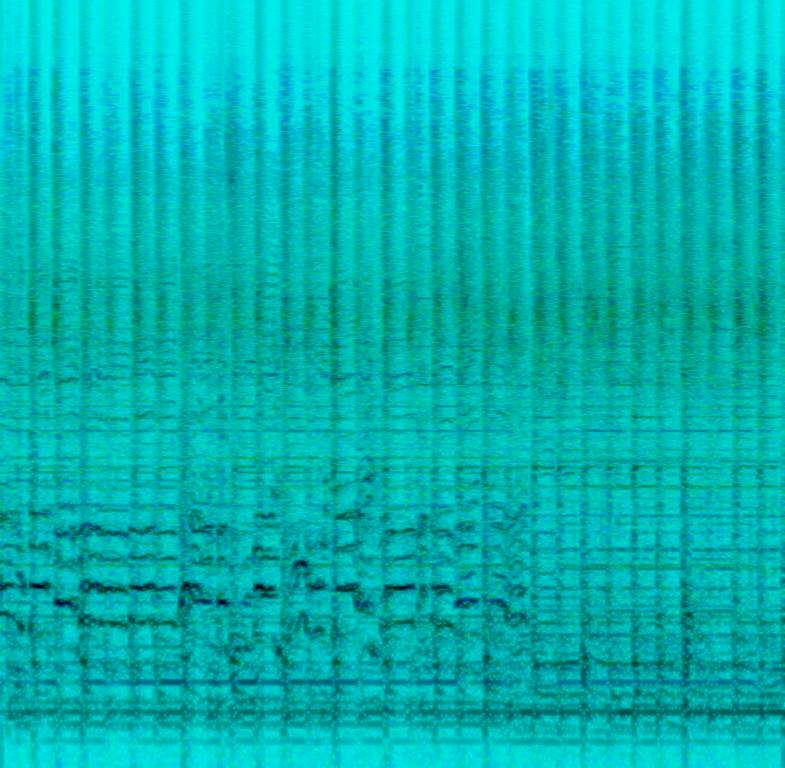
A group of male vocalists sing this folk song in a foreign language. The tempo is fast with minimalist  instruments like a lively acoustic guitar harmony, shakers and tambourine beat;The vocals are energetic, youthful, earnest, cheerful , happy, simple and chirpy.